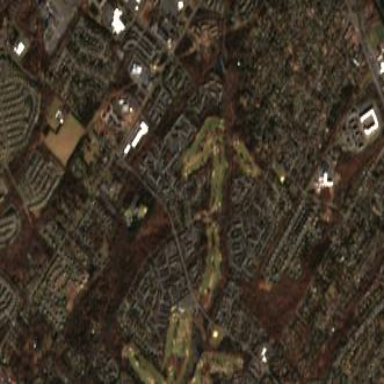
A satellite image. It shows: Golf course surrounded by greenery.